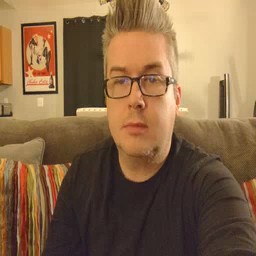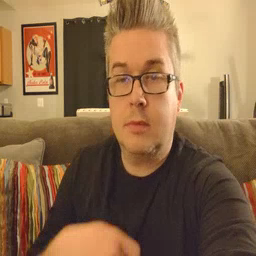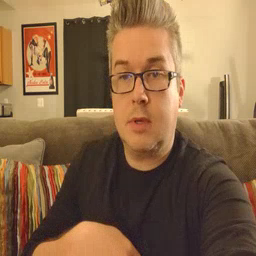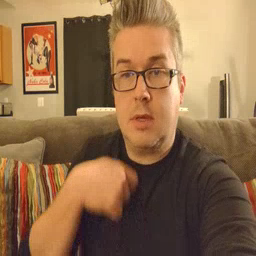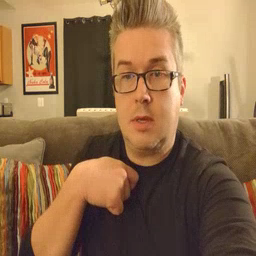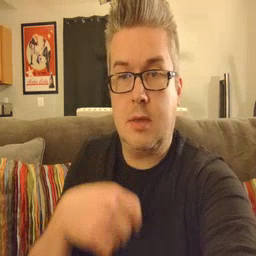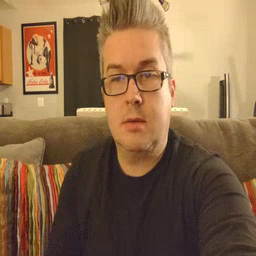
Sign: zipper